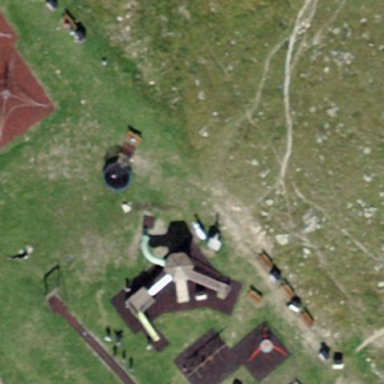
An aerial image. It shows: Playground area for leisure activities on the land.